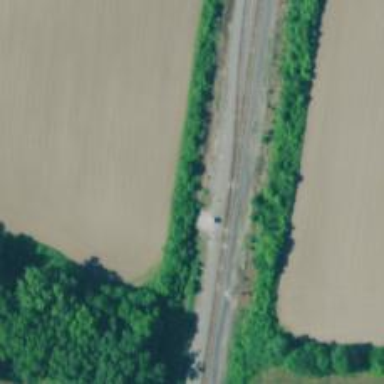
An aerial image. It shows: Railway spur junction.